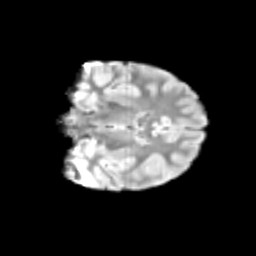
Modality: T2w
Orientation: coronal
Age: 9
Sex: female
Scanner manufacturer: siemens
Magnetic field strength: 3 T
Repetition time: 3.8 s
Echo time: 0.07 s